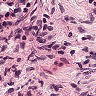
Metastatic tissue present: no